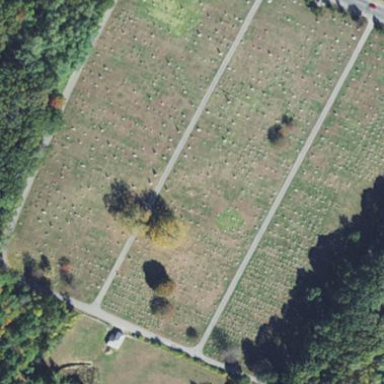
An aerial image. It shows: Cemetery.